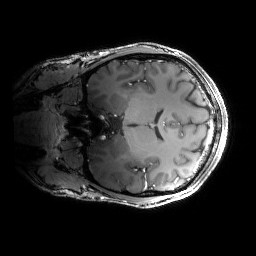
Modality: T1w
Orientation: coronal
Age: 29
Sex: male
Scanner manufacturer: siemens
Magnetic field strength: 6.98 T
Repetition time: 2.37 s
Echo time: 0.00231 s